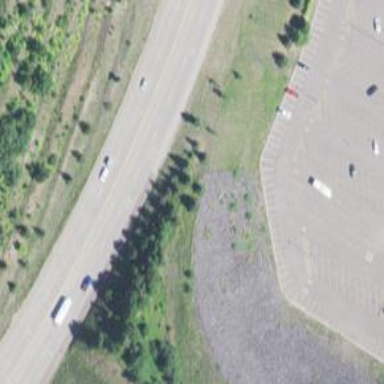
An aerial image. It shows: Trunk highway.